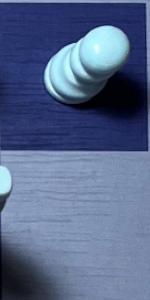
Label: Empty